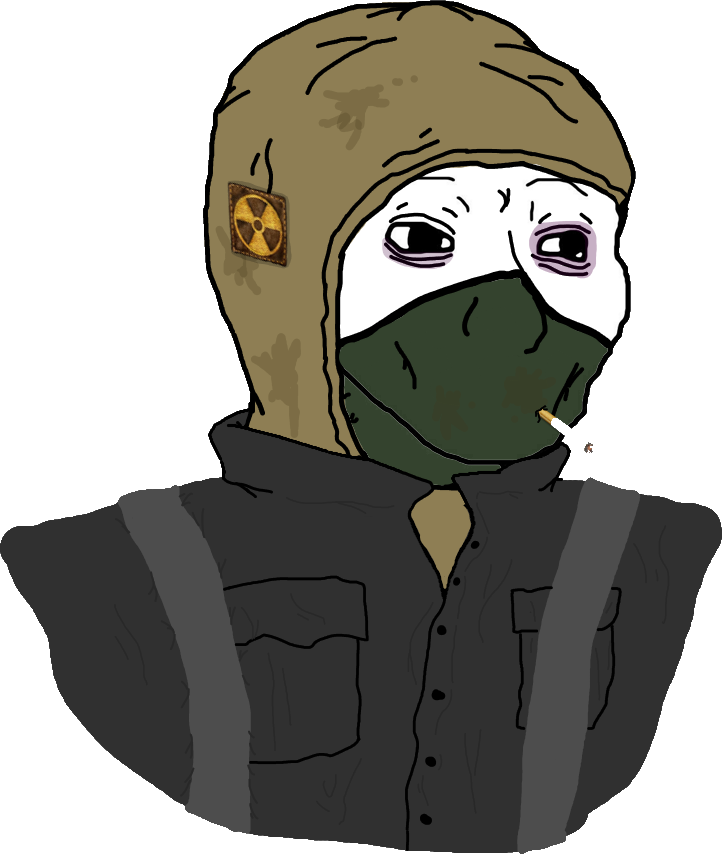
Label: 5_Doomer